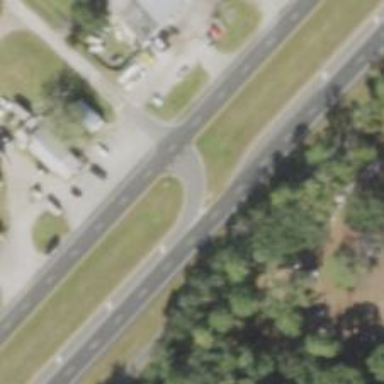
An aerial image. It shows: Trunk link highway.